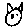
Label: cat